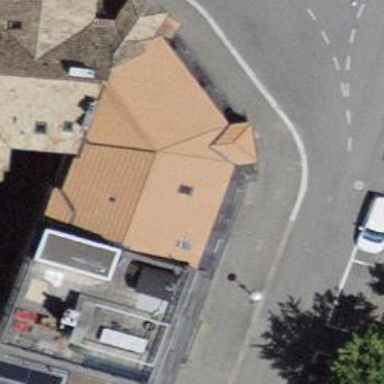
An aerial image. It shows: Charming apartments building with mansard roof covered in roof tiles.